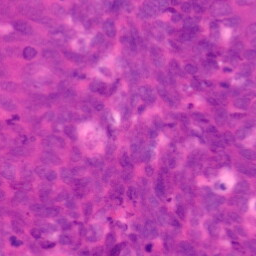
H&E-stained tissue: Colon